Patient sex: M
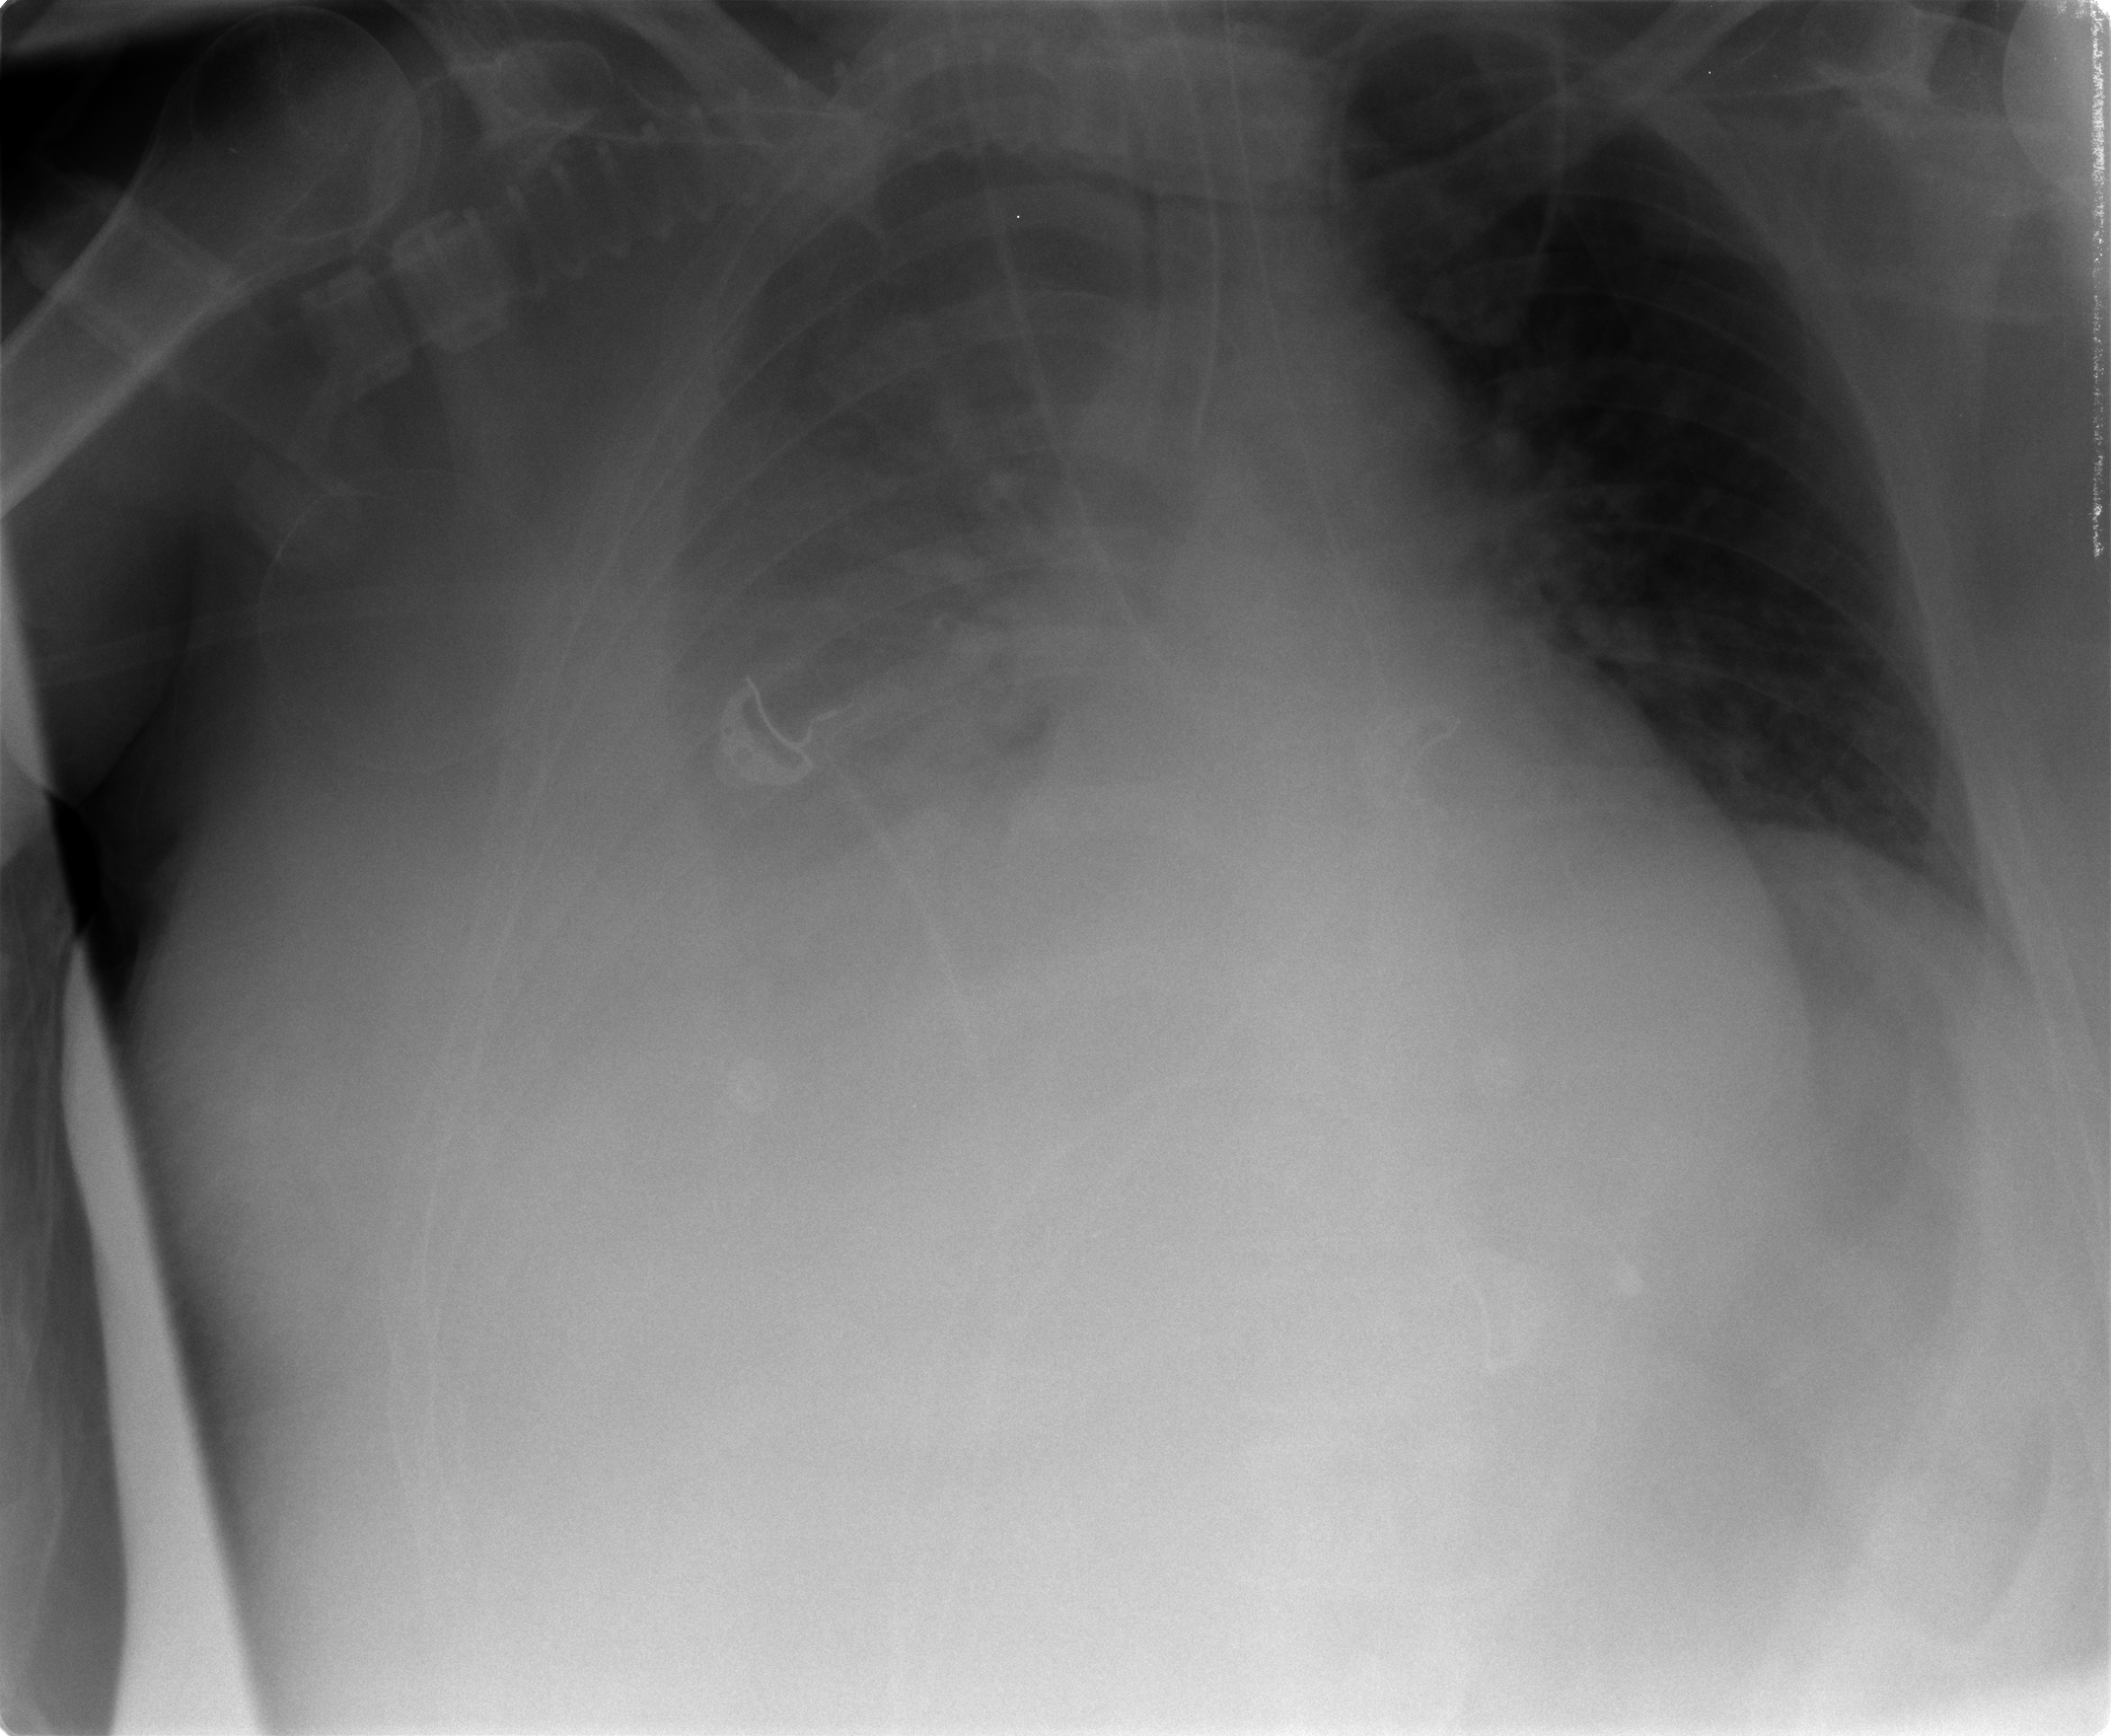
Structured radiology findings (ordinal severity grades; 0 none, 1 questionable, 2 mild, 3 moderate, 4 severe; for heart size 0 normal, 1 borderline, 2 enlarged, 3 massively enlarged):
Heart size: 1
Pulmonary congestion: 2
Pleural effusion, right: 3
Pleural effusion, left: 0
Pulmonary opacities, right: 0
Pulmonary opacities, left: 0
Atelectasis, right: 2
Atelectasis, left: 1